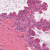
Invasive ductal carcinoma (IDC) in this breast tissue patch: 0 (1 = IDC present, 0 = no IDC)